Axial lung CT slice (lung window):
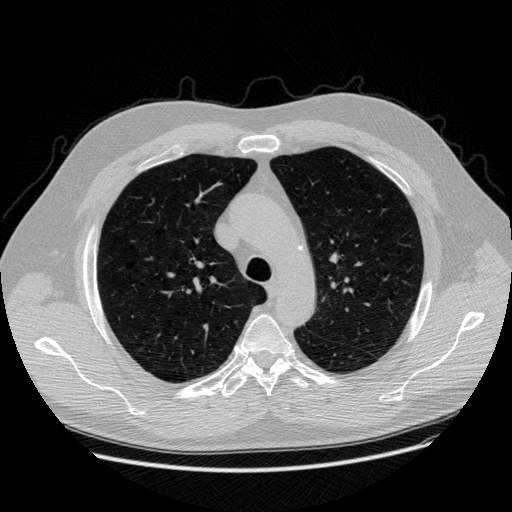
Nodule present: no